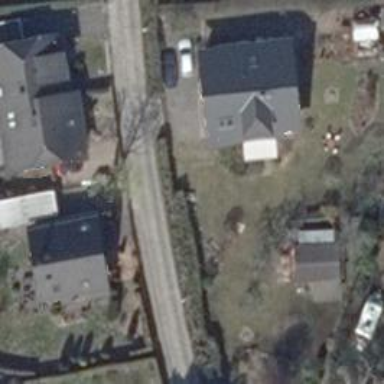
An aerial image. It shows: Residential road.